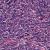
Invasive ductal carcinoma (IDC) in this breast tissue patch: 1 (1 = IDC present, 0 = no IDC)